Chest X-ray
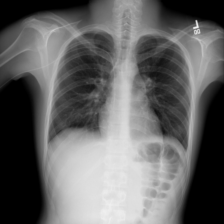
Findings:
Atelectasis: negative
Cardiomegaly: negative
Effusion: negative
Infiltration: negative
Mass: negative
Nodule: negative
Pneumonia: negative
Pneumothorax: negative
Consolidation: negative
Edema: negative
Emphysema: negative
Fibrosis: negative
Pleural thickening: negative
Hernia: negative